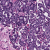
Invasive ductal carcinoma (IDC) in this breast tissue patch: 1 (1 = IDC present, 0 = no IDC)